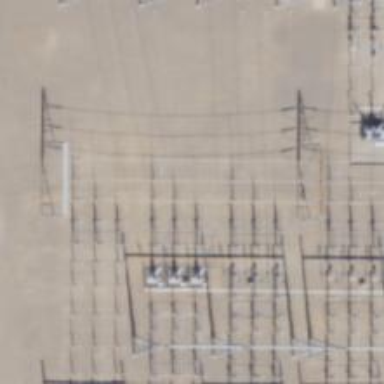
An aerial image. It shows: Switch for power supply.